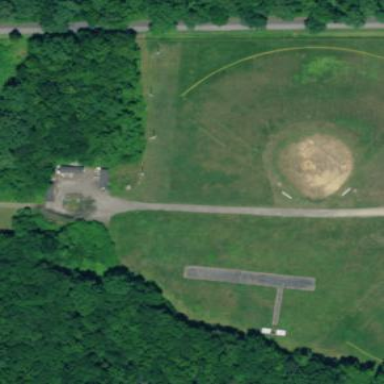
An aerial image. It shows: Softball pitch for leisure and sport activities.